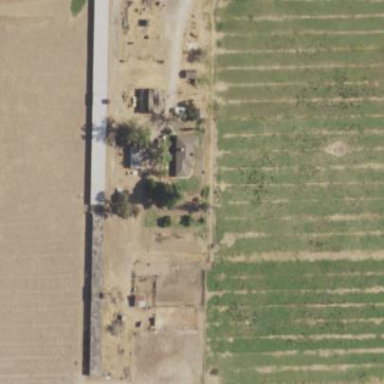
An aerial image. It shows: Farm area.